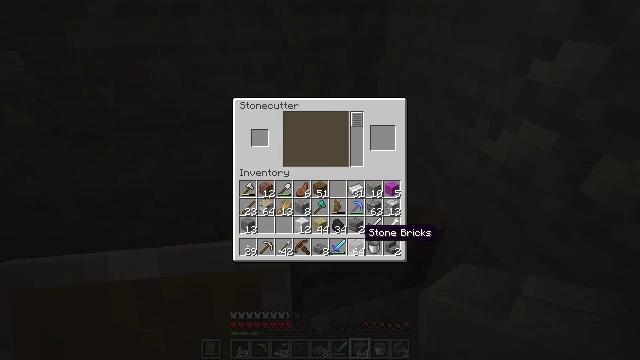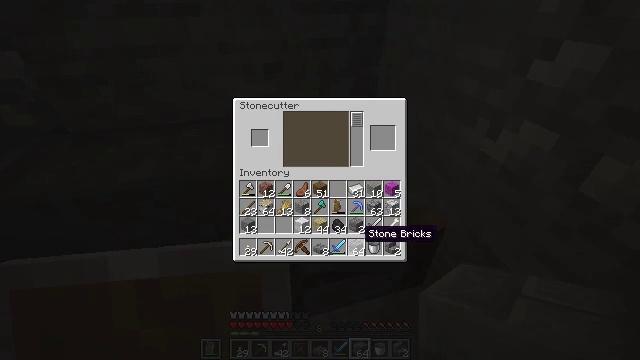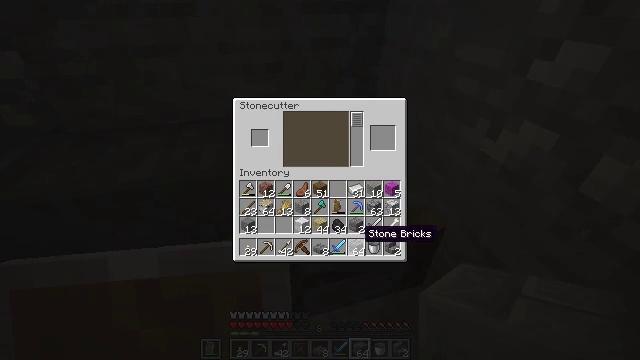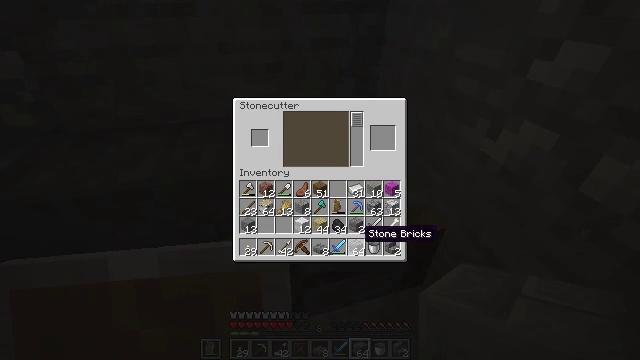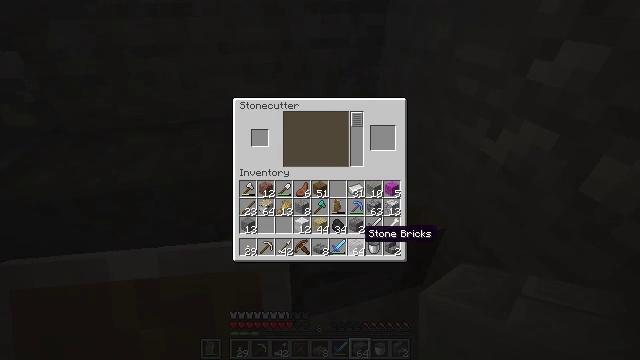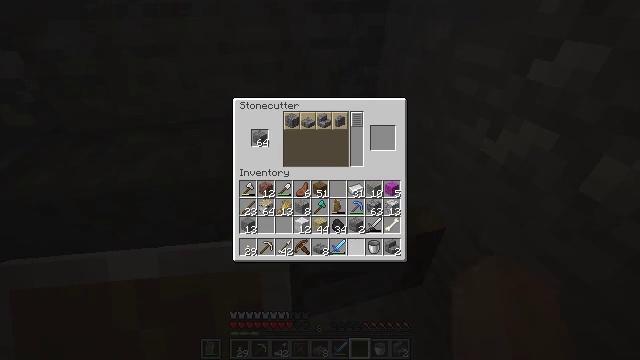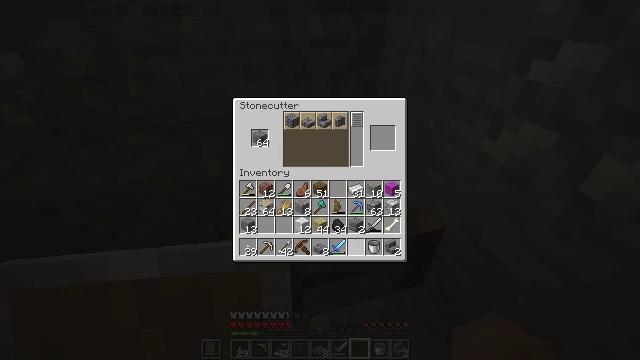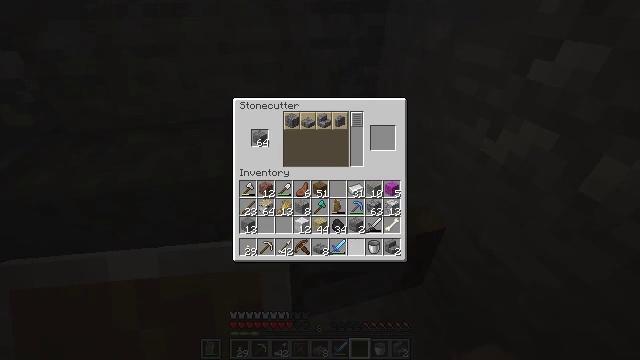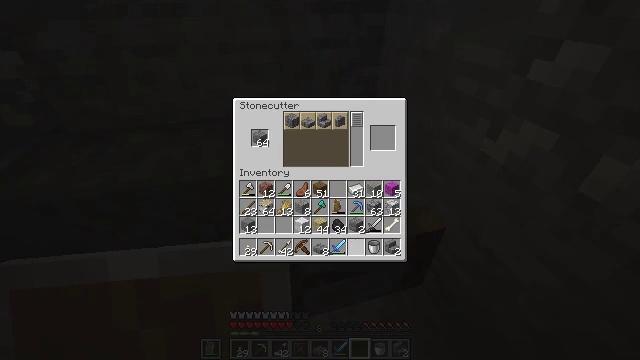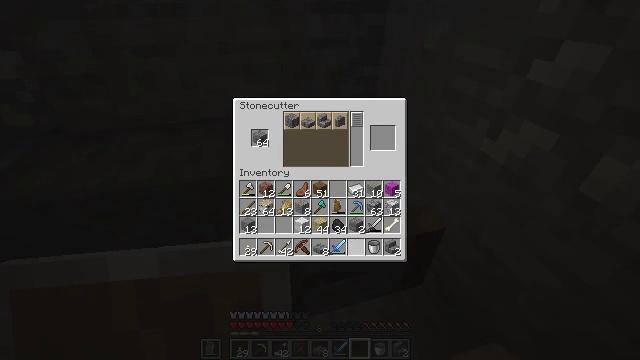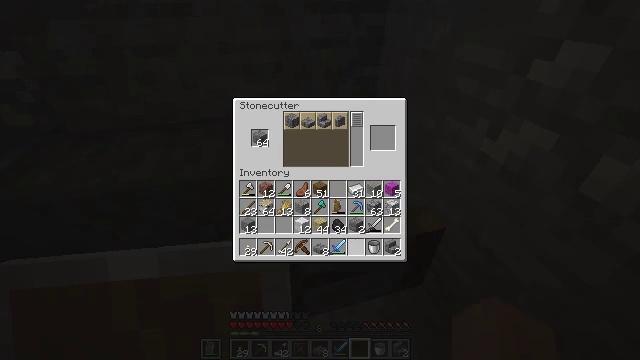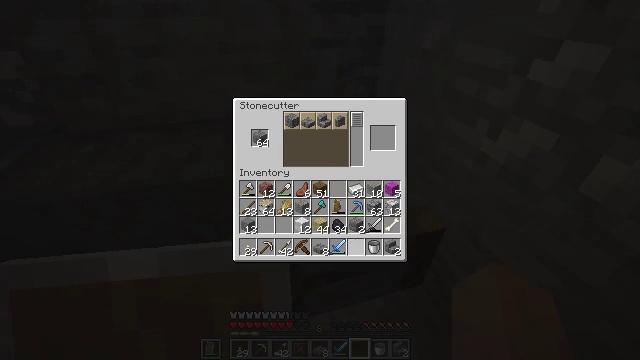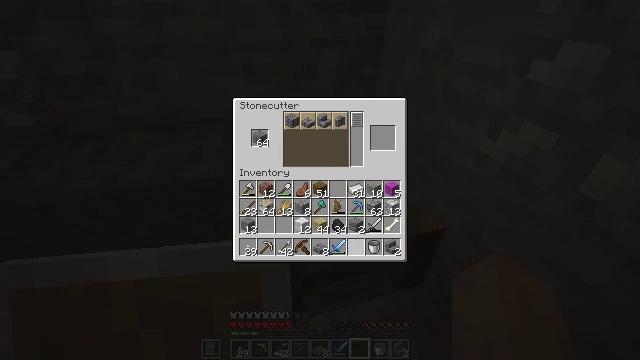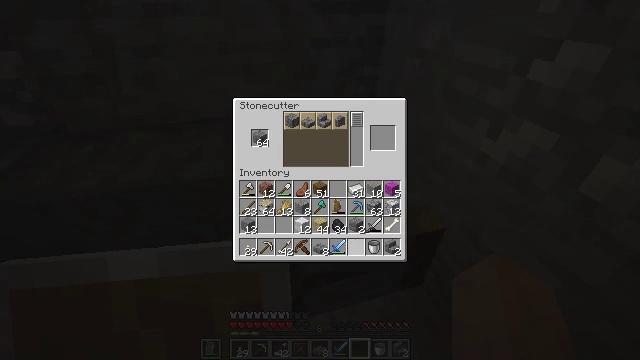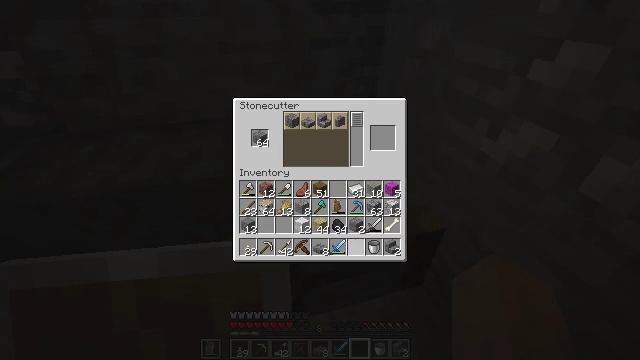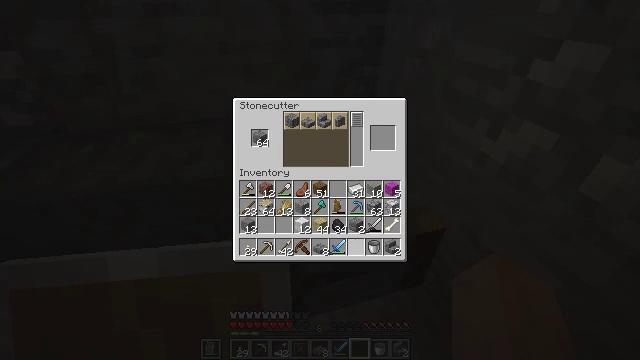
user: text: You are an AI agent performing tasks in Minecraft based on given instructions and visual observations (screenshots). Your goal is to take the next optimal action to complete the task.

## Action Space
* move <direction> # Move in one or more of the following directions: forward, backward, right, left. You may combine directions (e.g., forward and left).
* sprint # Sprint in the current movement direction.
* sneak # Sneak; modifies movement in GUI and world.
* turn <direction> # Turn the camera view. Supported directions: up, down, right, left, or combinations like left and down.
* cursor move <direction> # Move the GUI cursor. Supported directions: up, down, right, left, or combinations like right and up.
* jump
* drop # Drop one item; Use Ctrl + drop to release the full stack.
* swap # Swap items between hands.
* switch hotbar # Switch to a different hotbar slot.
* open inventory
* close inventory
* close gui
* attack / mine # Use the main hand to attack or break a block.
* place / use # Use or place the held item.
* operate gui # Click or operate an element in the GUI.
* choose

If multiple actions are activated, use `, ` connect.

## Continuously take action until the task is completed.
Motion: motion action
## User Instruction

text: Arrange stone bricks to craft stone brick stairs.
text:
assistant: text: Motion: sneak
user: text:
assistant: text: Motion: sneak
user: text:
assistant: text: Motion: sneak
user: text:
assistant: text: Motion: sneak
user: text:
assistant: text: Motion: sneak, operate gui
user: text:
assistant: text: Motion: sneak, operate gui
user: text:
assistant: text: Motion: sneak
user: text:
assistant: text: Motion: sneak
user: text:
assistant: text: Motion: sneak
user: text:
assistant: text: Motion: sneak
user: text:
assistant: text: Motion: sneak
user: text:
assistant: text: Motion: sneak
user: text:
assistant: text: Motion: no_op
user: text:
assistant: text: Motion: no_op
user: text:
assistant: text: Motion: no_op
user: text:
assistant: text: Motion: cursor move up
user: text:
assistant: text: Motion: cursor move up
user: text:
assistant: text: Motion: cursor move up
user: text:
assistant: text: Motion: cursor move up
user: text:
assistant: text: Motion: no_op
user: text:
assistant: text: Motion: no_op
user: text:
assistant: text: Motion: no_op
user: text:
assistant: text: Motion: no_op
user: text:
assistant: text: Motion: cursor move left
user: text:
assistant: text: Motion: cursor move left
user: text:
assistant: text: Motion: no_op
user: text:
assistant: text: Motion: no_op
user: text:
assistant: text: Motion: no_op
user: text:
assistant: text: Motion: no_op
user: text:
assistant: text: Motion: no_op